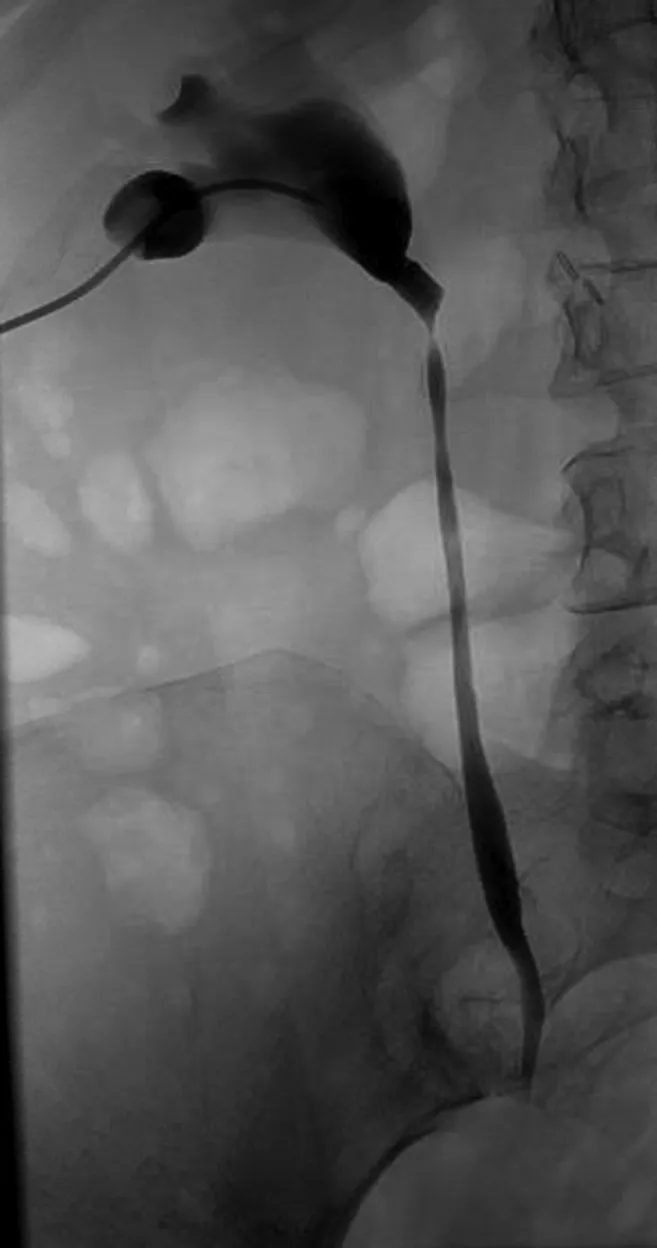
Antegrade nephrostogram immediately after filter retrieval showing luminal narrowing at site of limb penetration, without evidence of extravasation.
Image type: radiology (x_ray)